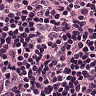
Metastatic tissue present: no